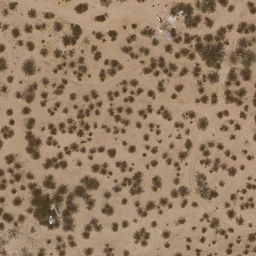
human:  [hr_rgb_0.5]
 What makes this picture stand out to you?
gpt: chaparral